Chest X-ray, PA view. Patient: 42 years old, sex M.
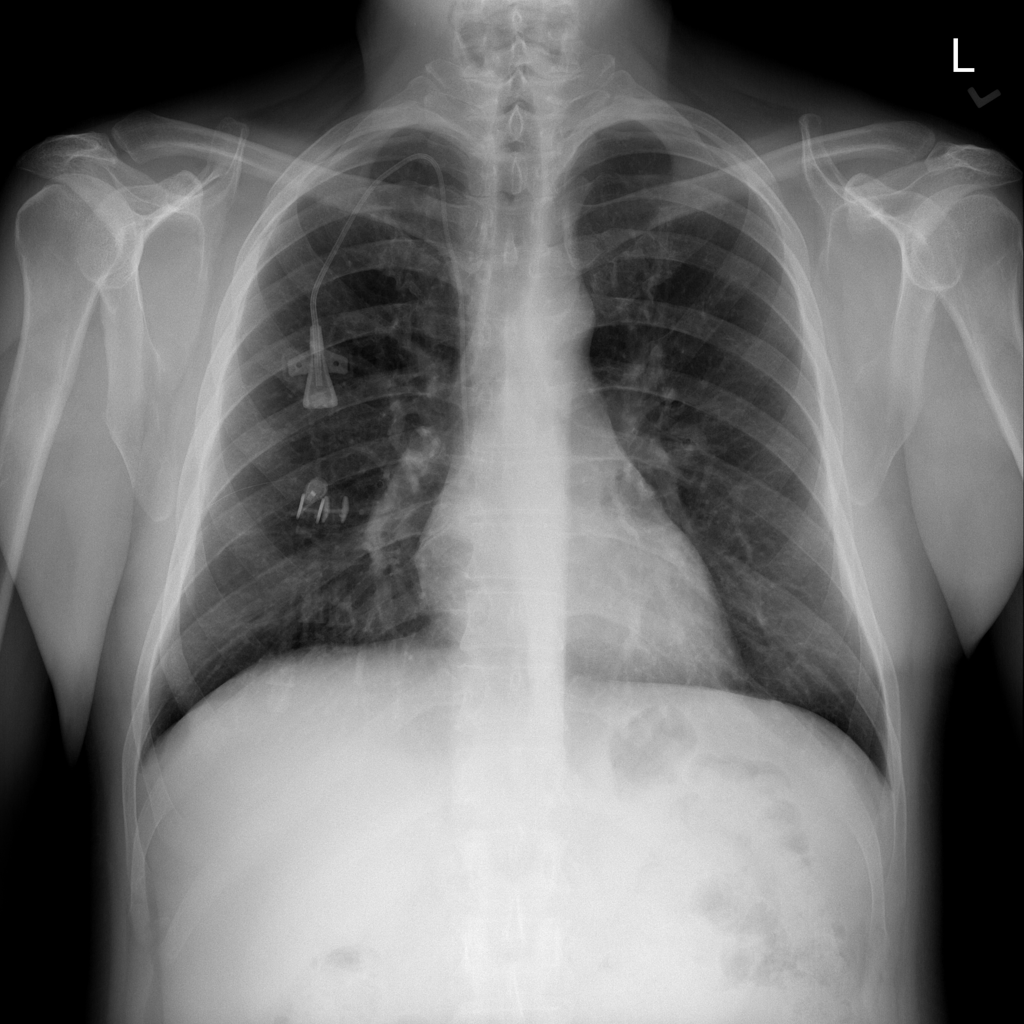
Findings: No Finding